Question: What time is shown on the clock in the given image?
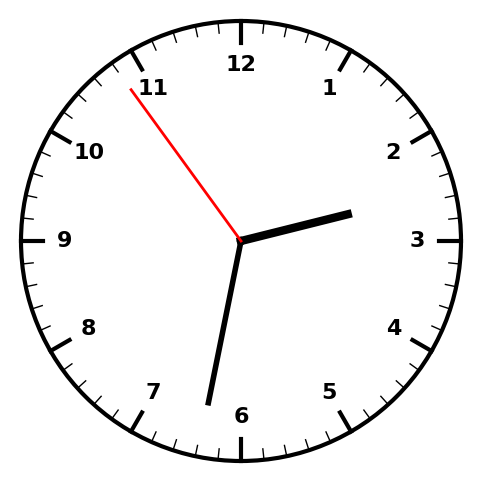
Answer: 02:31:54